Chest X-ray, PA view. Patient: 58 years old, sex M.
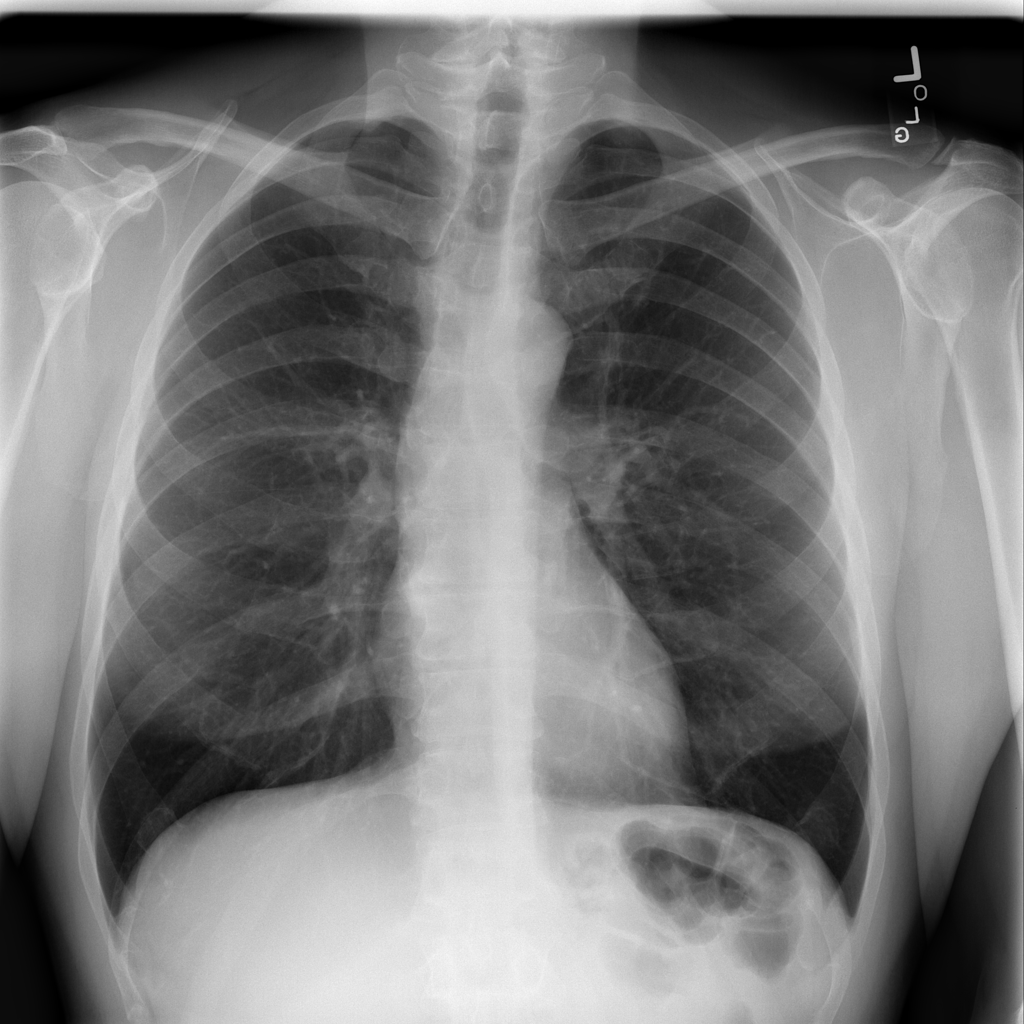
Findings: No Finding